Question:
I want to create a form that alligns like the attached image. I wan't the text fields to be inline with the input tag, and have all the feilds in a verticle allignment to the right of the form. [(see image here)][2]
I have this html:
'''
#form_container {
width: 300px;
clear: both;
margin-left: 50px;
color: #FFFFFF;
margin-top: 10px;
margin-bottom: 10px;
}
#form_container input {
width: 60%;
clear: both;
margin-left: 40%;
}
#form_container textarea {
width: 60%;
clear: both;
max-width: 300px;
margin-left: 40%;
}
#form_container label {
display: block;
width: 38%;
}
'''
'''
<div id="form_container">
<h1>Add Event</h1>
<form method="post" enctype="multipart/form-data" name="form1" id="event_form">
<label for="textfield">Name/location:</label>
<input name="textfield" type="text" required id="location">
<p>
<label for="date">Date:</label>
<input type="date" name="date" id="date">
</p>
<p>
<label for="textarea">Brief description:</label>
<textarea name="textarea" cols="40" rows="4" required id="description"></textarea>
</p>
<p>
<label for="textfield2">Trip leader:</label>
<input name="textfield2" type="text" required id="leader">
</p>
<p>
<label for="tel">Leaders contact #:</label>
<input name="tel" type="tel" required id="leader_phone" maxlength="10">
</p>
<p>
<input type="submit" name="submit" id="submit" value="Submit">
</form>
</div>
'''
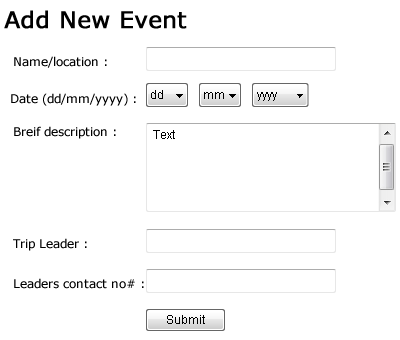
Answer: Change 'color:#000000;' From this class '#form_container'
Give 'float:left' to this class '#form_container label'
Remove 'margin-left:40%;' from this classes '#form_container input', '#form_container textarea'